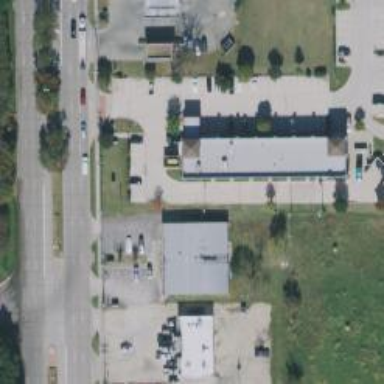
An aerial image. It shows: Healthcare clinic.